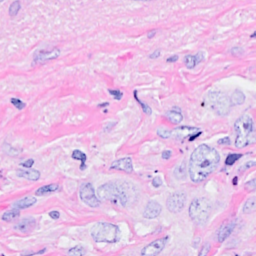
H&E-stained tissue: Breast